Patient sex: M
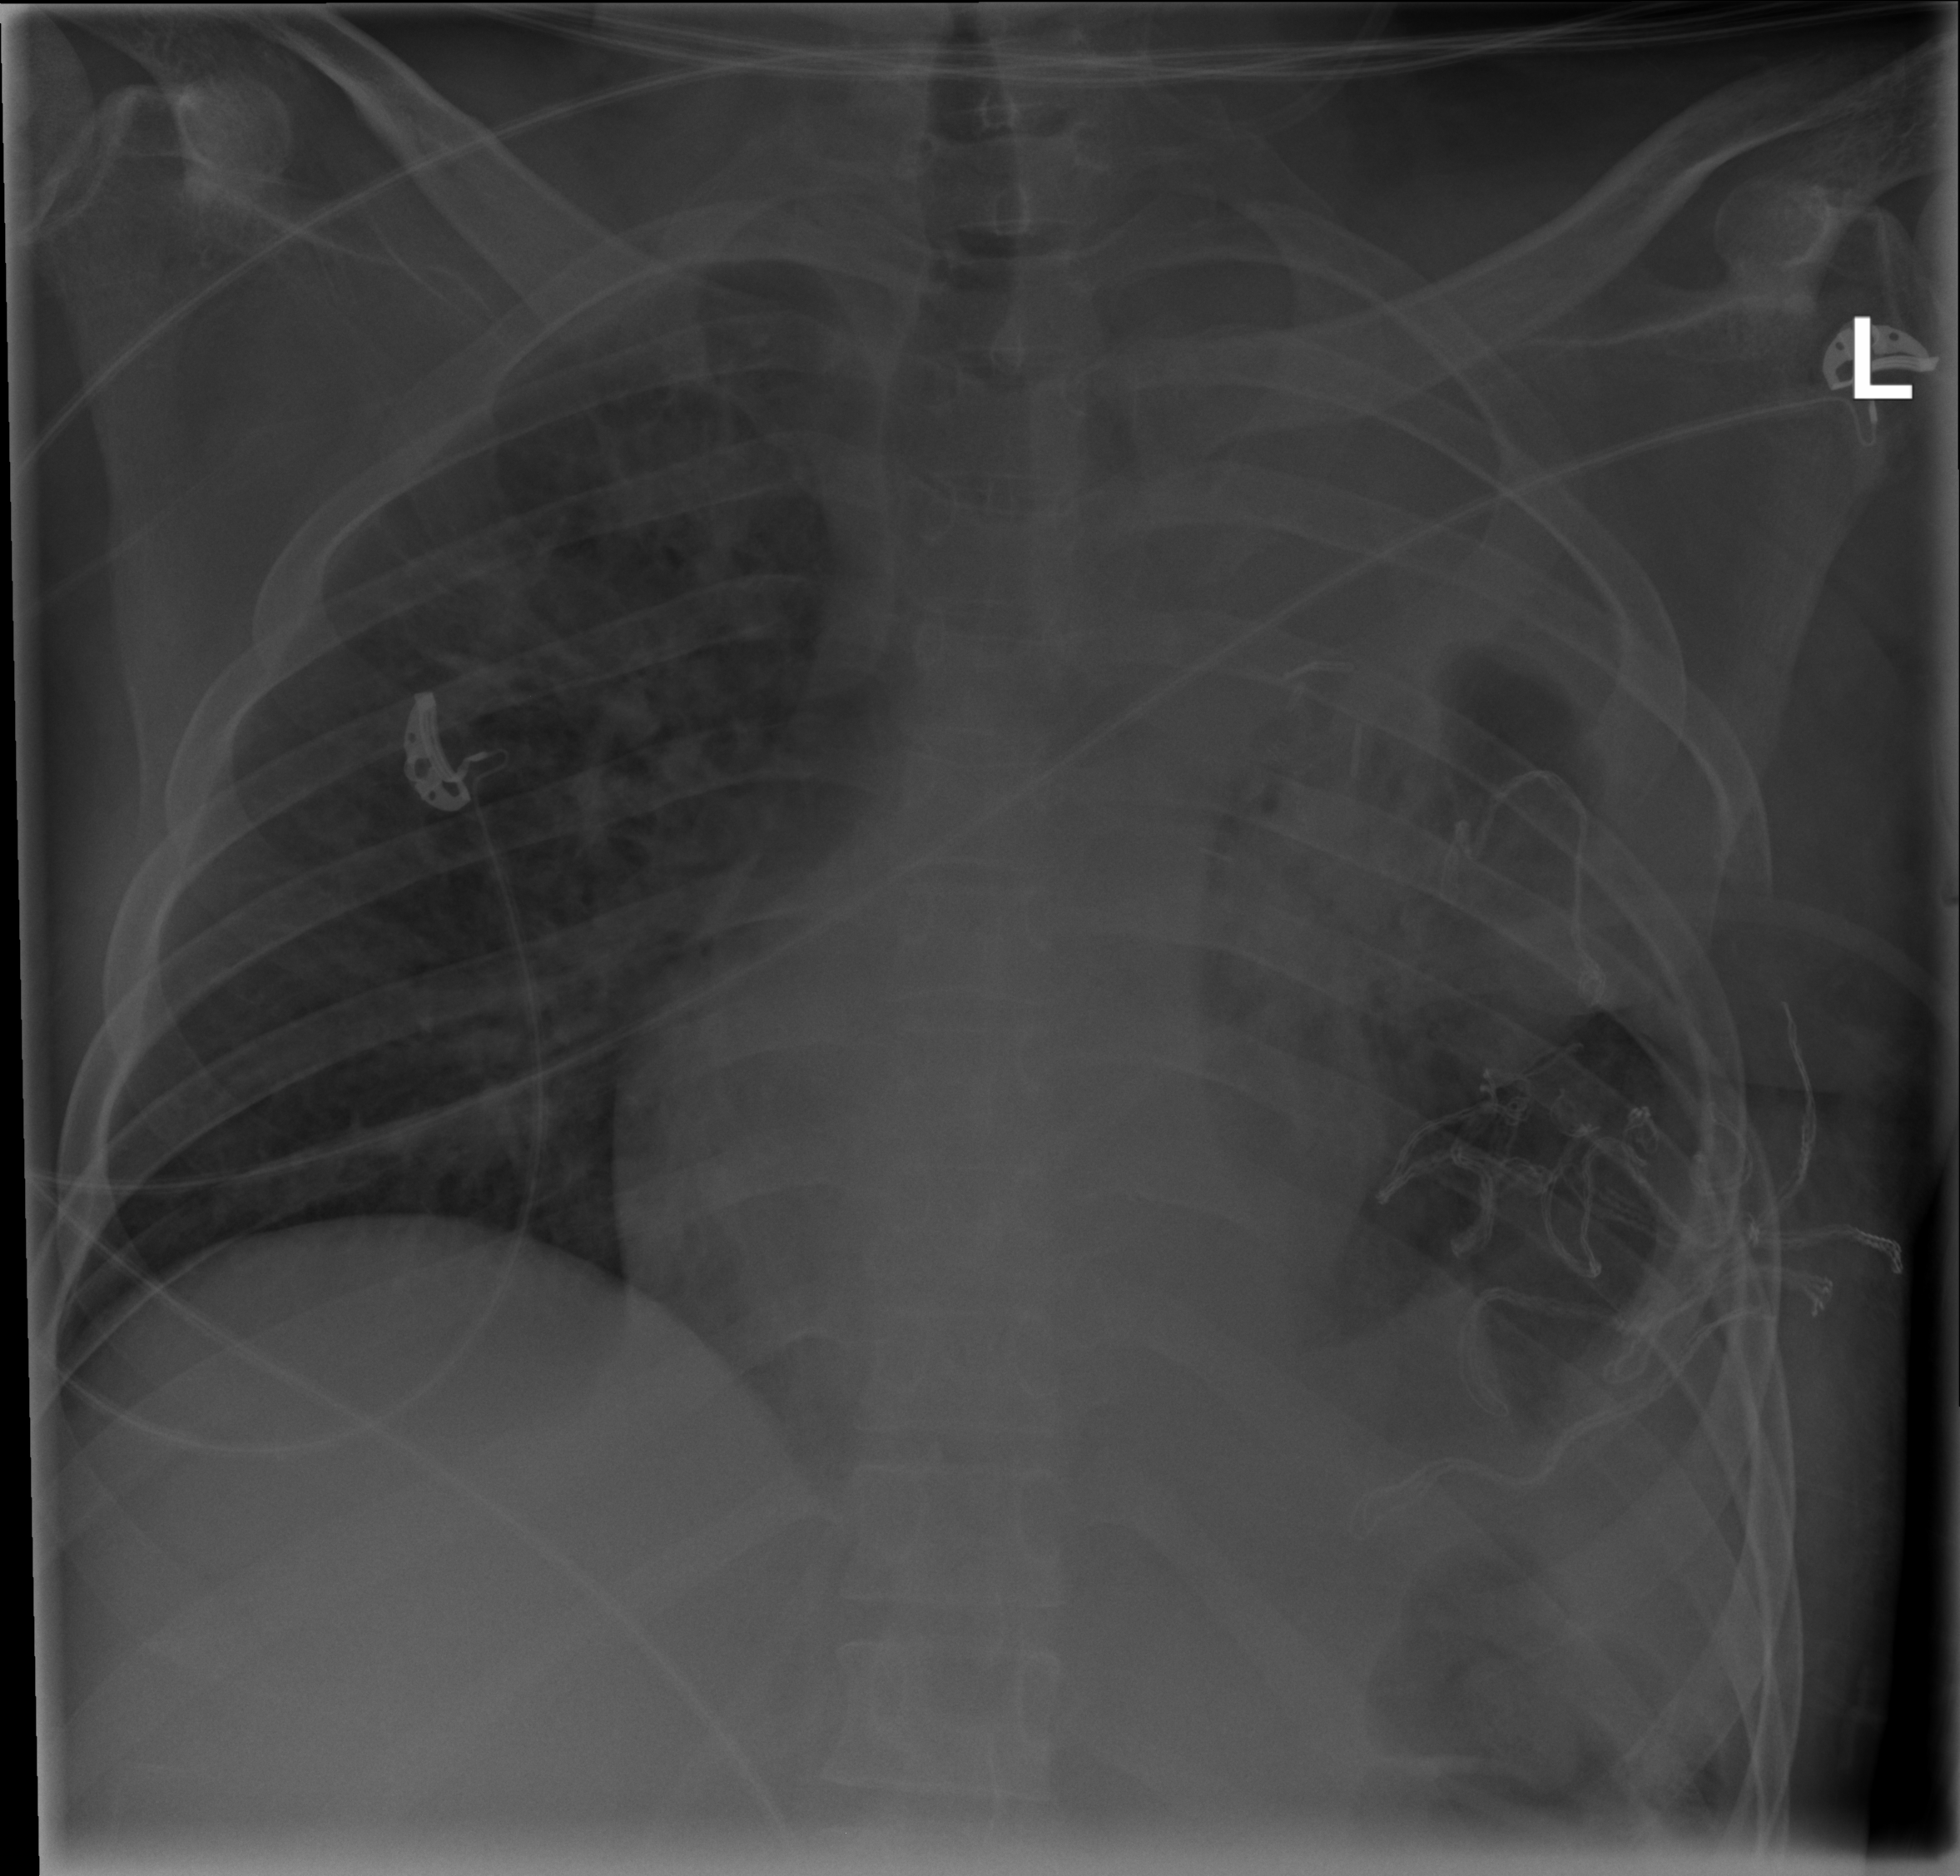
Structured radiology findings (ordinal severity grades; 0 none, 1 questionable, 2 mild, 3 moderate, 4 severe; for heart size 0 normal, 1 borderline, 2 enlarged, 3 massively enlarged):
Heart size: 0
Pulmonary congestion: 2
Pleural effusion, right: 1
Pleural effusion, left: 3
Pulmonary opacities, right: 2
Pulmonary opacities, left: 3
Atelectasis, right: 0
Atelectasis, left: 3